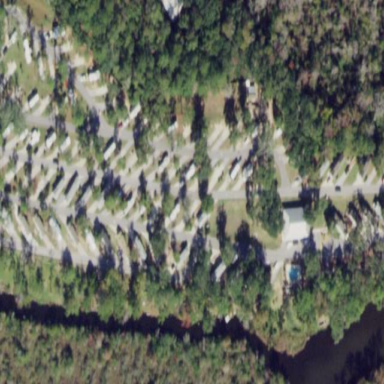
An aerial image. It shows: Caravan site for tourism.